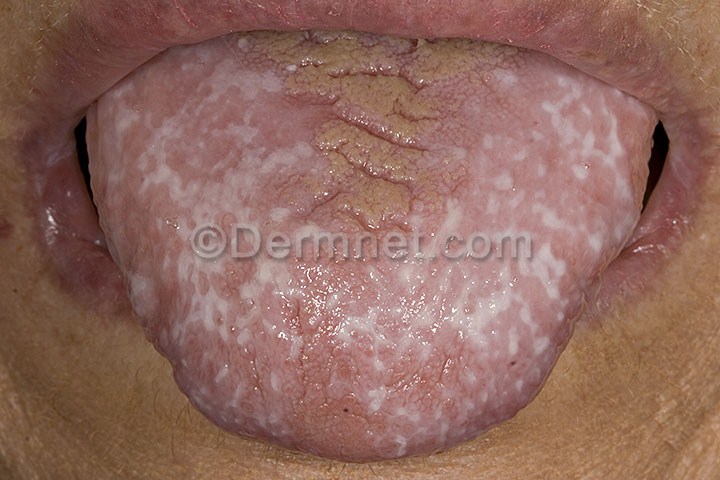
Disease: Psoriasis pictures Lichen Planus and related diseases